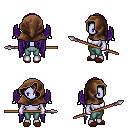
a pixel art fantasy rpg character, female body template, dark elf, purple skin, purple wings, teal pants, white blonde bangs hairstyle, cloth hood, brown slippers, spear, four views (front, back, left, right), 2x2 character sprite sheet, small pixel art, hard edges, no anti-aliasing